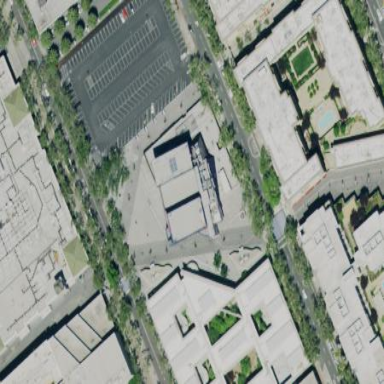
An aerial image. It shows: There is theatre building.